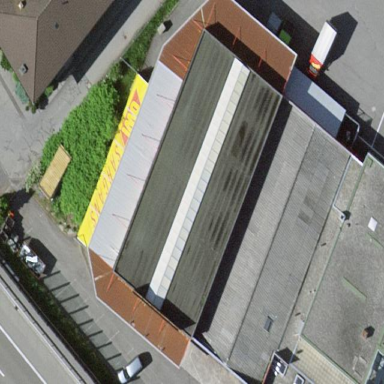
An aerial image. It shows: Retail building.